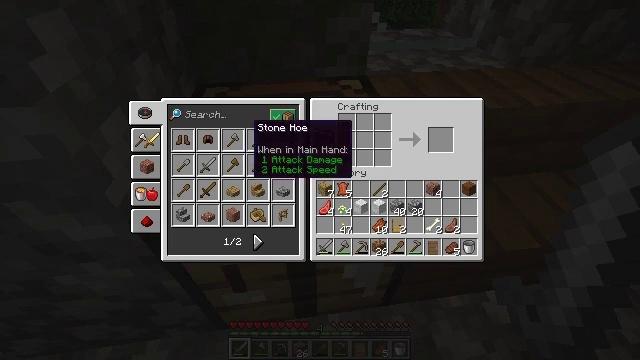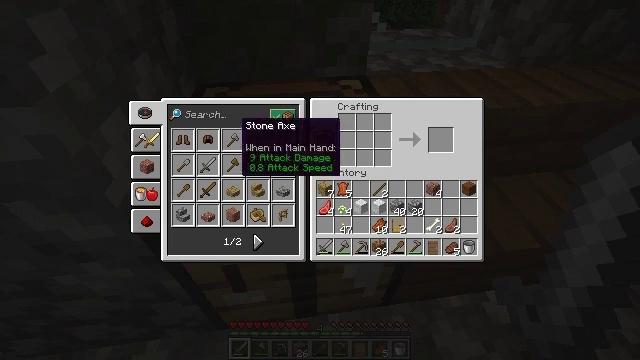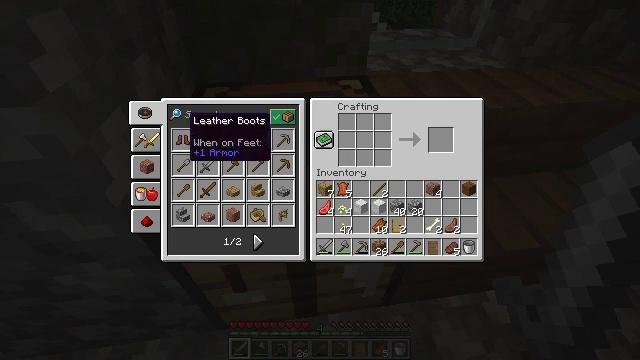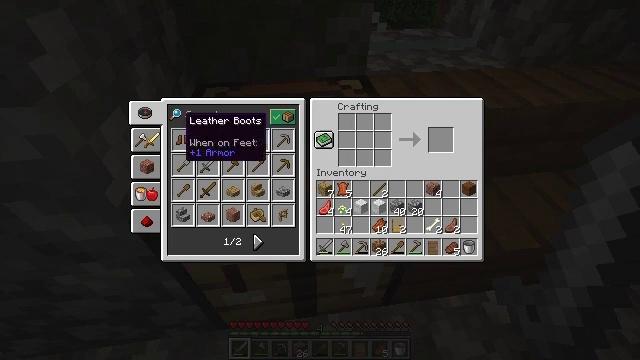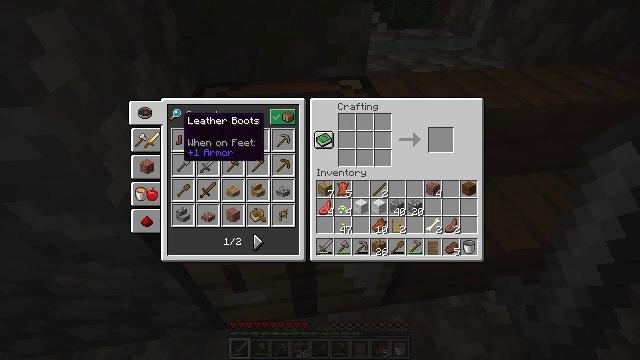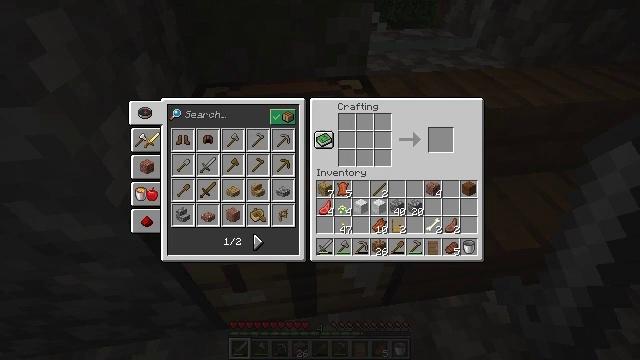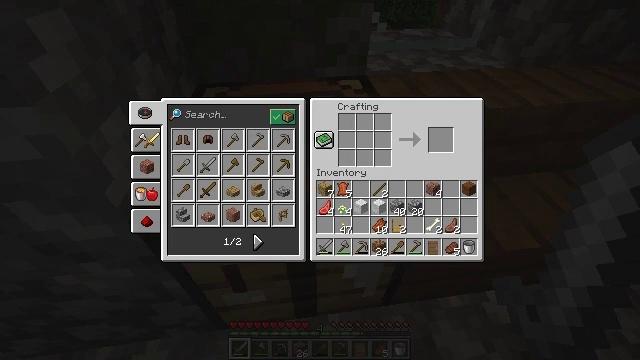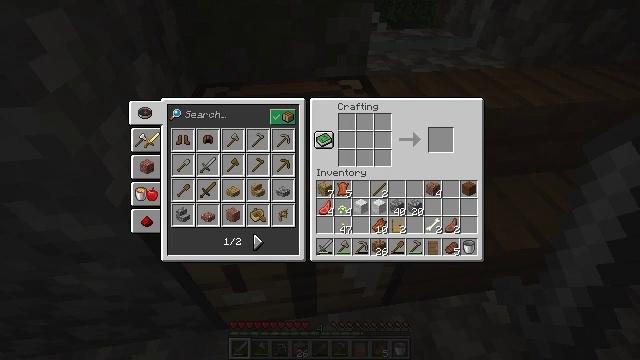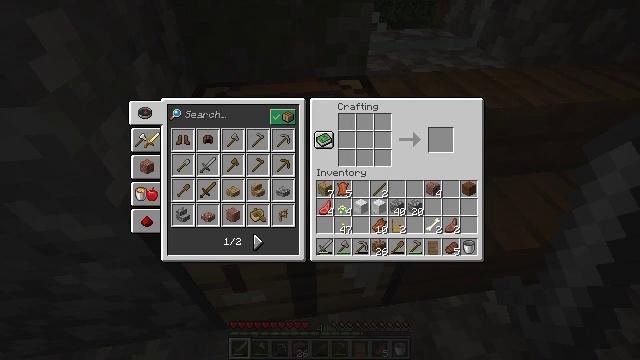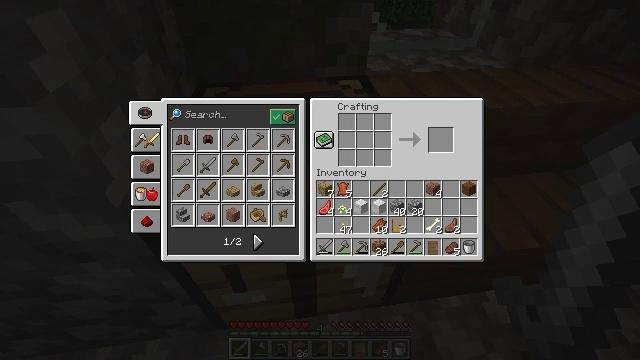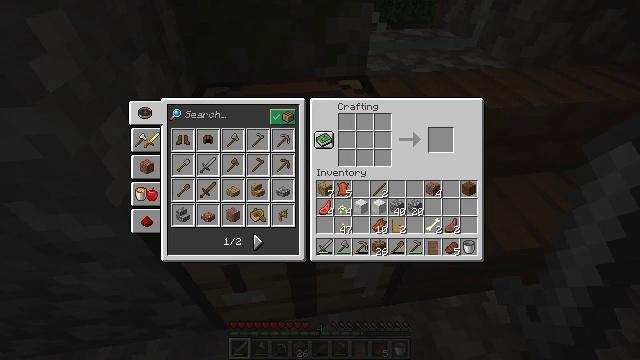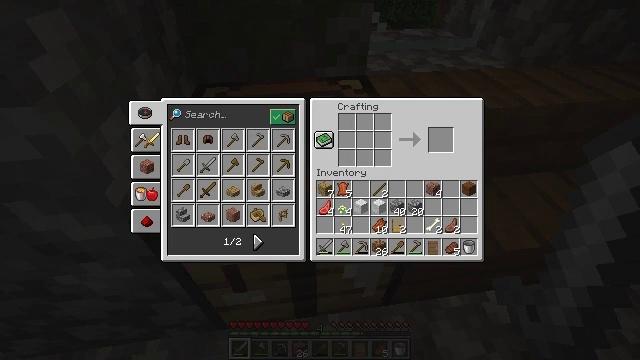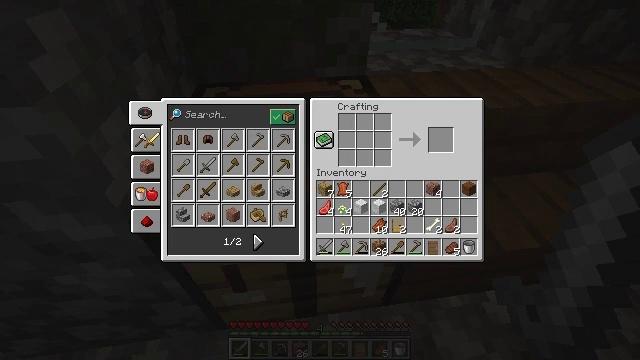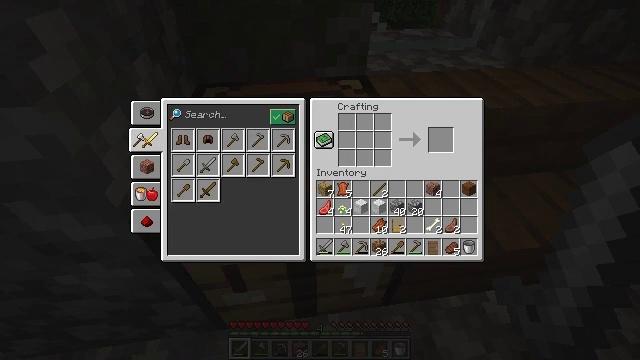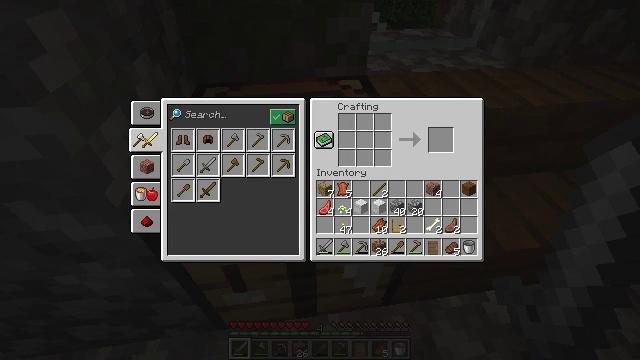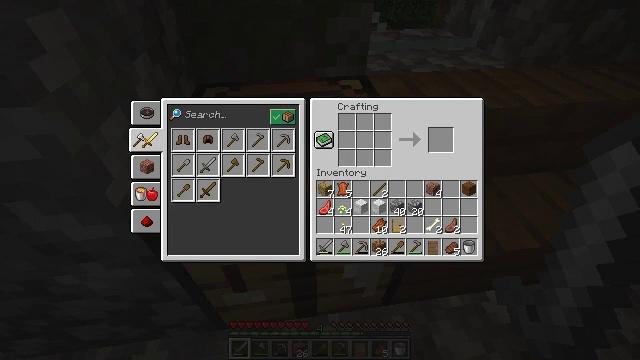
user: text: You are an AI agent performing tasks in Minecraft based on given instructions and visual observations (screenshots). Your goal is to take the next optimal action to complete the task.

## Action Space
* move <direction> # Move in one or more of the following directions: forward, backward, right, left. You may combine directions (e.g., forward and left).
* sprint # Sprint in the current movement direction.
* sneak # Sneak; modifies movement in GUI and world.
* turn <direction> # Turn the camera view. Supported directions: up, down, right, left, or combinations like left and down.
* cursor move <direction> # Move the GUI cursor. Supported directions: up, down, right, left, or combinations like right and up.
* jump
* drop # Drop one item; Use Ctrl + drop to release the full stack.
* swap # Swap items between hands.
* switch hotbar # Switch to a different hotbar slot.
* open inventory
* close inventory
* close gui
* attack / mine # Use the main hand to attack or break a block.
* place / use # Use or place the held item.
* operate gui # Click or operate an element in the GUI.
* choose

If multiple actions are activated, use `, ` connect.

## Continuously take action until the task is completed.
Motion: motion action
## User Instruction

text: Break the spruce door to remove it.
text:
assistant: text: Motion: cursor move left
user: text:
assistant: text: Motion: cursor move left
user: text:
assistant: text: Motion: no_op
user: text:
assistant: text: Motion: no_op
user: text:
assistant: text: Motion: no_op
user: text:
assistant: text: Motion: cursor move left
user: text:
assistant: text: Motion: no_op
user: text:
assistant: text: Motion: no_op
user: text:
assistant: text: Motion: no_op
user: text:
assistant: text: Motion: no_op
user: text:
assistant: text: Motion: cursor move right
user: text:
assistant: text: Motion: no_op
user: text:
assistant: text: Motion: operate gui
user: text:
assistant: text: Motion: operate gui
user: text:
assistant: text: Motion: no_op
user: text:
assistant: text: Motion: no_op
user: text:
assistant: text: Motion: no_op
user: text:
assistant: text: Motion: no_op
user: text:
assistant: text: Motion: no_op
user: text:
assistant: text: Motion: no_op
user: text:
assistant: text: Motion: no_op
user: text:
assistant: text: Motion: no_op
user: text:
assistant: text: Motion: no_op
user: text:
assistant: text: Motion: cursor move down
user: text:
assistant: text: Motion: no_op
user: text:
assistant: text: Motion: no_op
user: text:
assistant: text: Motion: no_op
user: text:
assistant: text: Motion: operate gui
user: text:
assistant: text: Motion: operate gui
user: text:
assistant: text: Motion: no_op